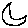
Label: moon